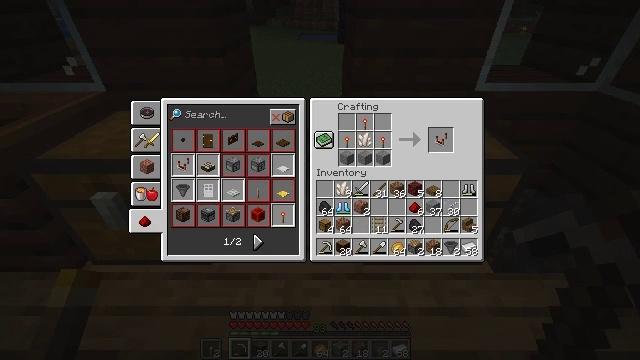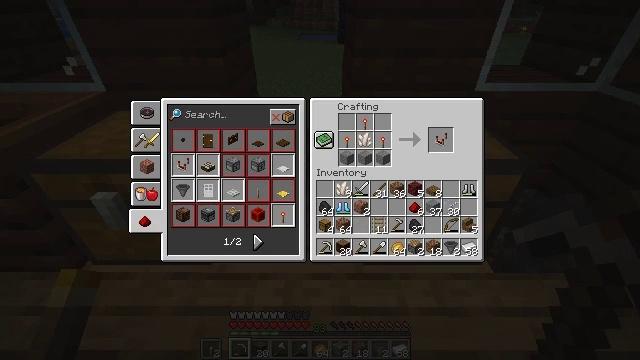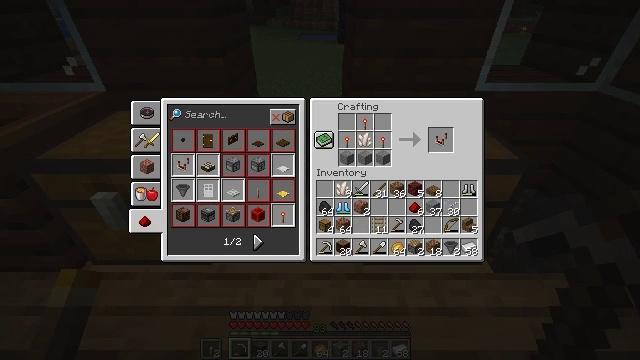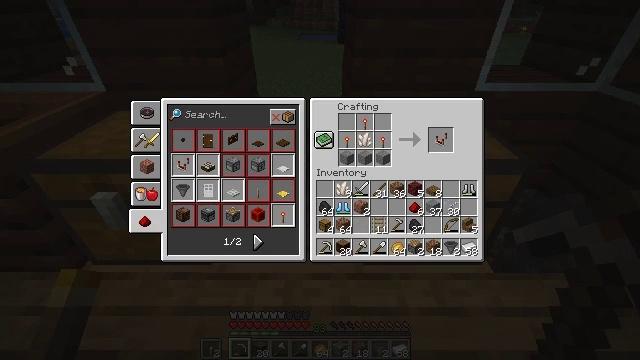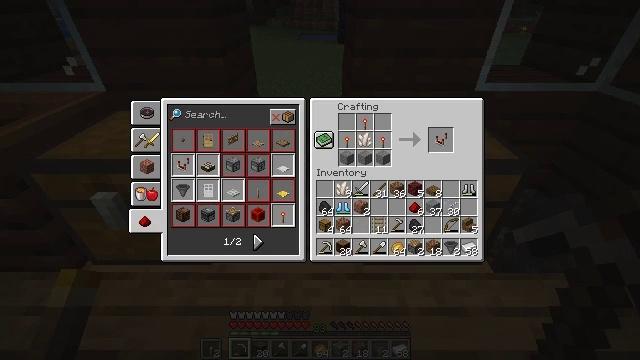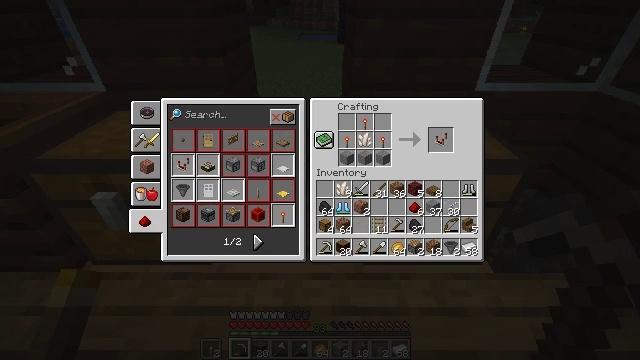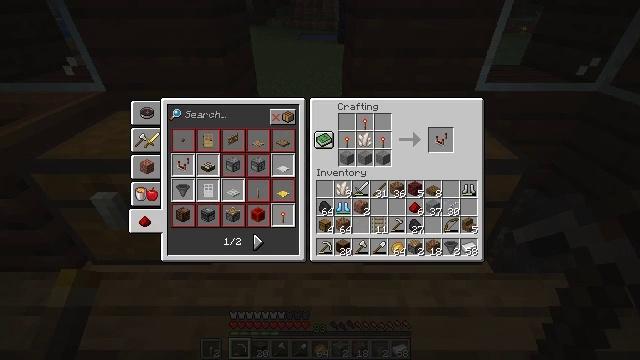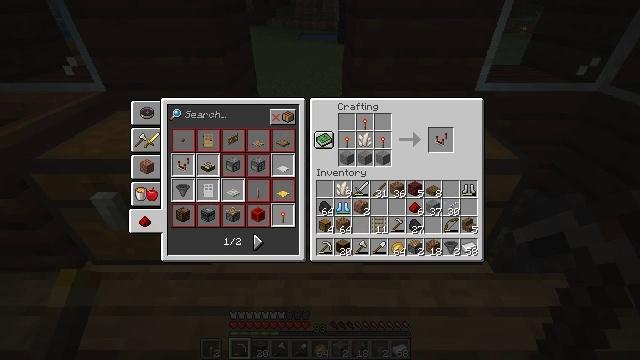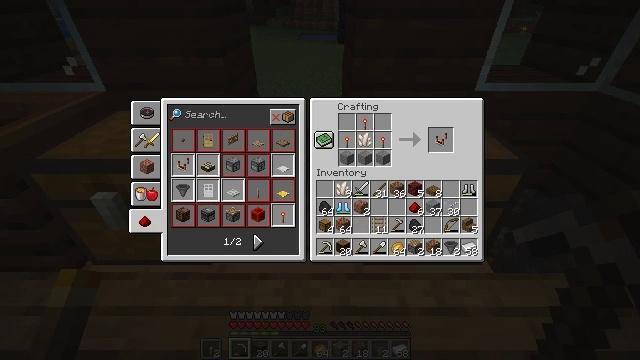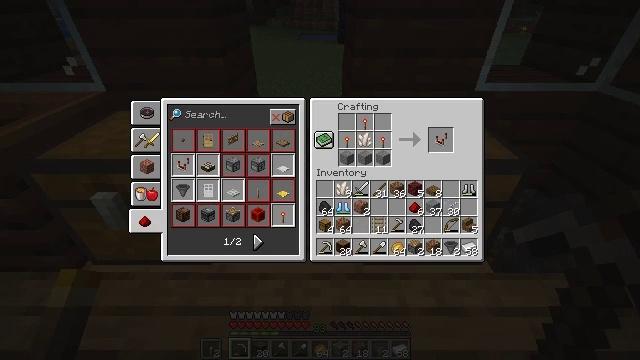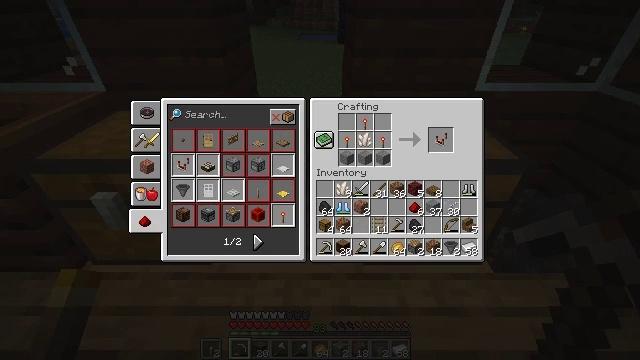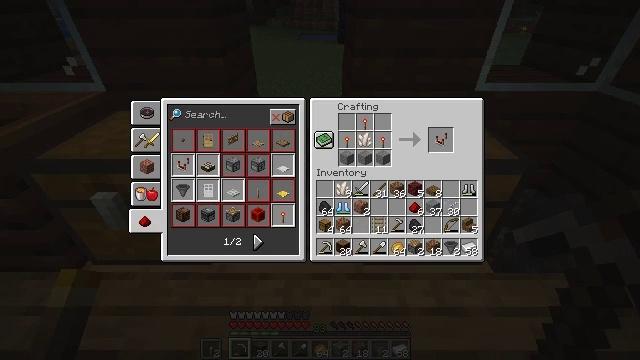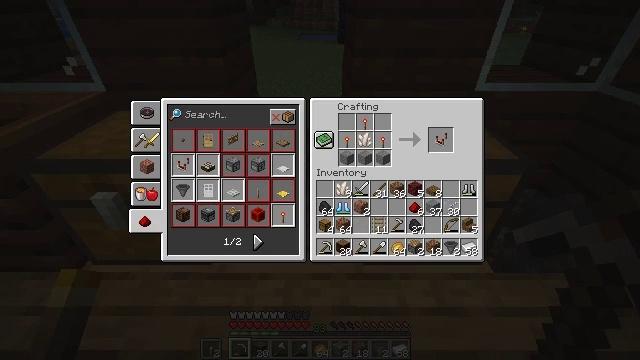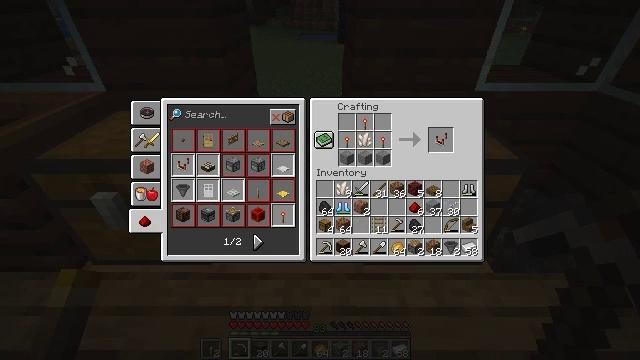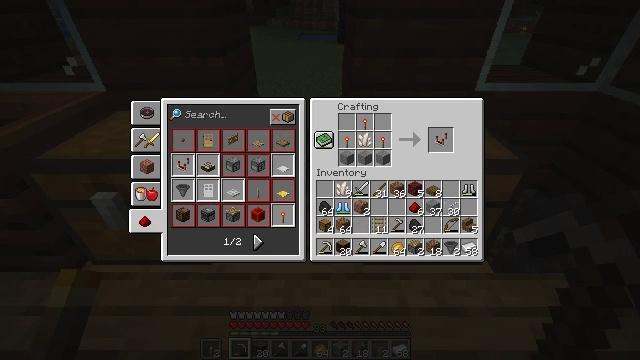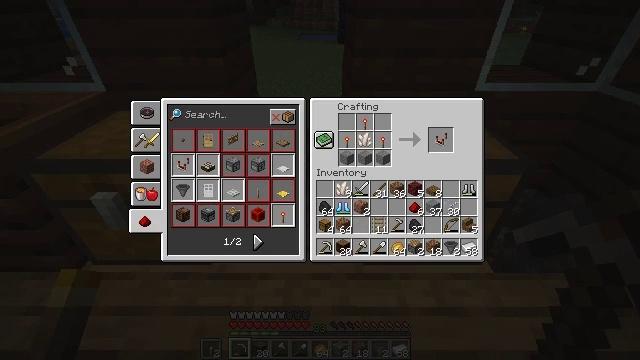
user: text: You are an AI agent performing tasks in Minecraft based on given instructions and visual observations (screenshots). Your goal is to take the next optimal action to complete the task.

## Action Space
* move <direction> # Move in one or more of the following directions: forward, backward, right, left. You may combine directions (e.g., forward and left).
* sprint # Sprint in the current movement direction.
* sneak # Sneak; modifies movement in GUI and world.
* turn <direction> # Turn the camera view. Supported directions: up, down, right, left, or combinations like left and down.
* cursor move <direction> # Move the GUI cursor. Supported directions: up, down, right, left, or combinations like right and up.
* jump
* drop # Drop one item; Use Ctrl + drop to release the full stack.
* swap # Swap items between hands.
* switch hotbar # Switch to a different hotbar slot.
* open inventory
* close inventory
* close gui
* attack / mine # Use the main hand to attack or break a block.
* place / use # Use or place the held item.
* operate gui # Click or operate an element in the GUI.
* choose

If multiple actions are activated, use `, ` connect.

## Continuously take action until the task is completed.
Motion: motion action
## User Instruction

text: Assemble a comparator with needed resources.
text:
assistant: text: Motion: sneak
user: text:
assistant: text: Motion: sneak
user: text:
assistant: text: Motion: sneak
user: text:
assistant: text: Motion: sneak
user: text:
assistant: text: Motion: sneak, operate gui
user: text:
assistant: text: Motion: sneak, operate gui
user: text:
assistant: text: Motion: sneak, operate gui
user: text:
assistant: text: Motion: sneak
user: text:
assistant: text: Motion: sneak
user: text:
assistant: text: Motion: sneak
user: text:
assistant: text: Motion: sneak
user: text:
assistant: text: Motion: sneak
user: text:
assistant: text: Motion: sneak
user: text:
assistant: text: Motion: sneak
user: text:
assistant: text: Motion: sneak
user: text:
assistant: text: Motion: sneak
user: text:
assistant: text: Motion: sneak
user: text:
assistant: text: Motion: sneak
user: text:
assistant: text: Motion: sneak
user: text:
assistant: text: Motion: sneak
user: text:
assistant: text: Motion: sneak
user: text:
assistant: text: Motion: sneak
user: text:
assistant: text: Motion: sneak
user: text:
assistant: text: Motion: sneak
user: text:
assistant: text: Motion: sneak, operate gui
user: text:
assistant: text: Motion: sneak, operate gui
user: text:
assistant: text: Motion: sneak, operate gui
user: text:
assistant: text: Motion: sneak
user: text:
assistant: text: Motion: sneak
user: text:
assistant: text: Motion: sneak